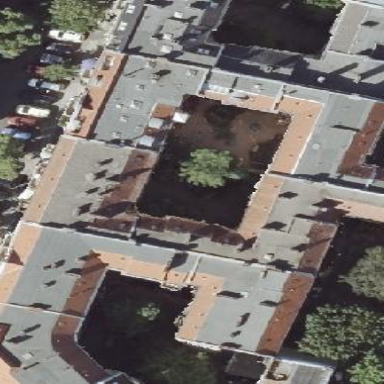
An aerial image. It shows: Unique apartment building with double saltbox roof shape.